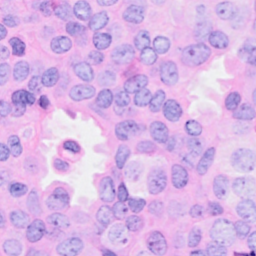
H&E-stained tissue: Breast